Question: '''
var reguser = function(btn,url,form_data,op) {
$(btn).click(function(){
postLoad(url,form_data,op);
return false;
});
}
var postLoad = function(url,form_data,op,fade) {
$.post(base_url(url),form_data,function(q){$(op).html(q);});
}
var getVal = function(link) {
return $(link).val();
};
var base_url = function(link) {
return 'http://localhost/cw/' + link;
}
'''
I have three var function here. I find it odd that when I want to pass on an array variable it doesn't get passed in my AJAX.
Here is how I execute the code (This has been declared in the $(document).ready();). The code above is stored in a separate file.
'''
reguser('#add-acct','ctrl_register/AJAXreguser',{call:1,fname:getVal('#fname')},'#acct-detail');
'''
The result:
> Array ( [call] => 1 [fname] => )
form code
'''
<form action="http://localhost/cw/ctrl_register" class="form-vertical" method="post" accept-charset="utf-8">
<label for="fname">First Name</label>
<input type="text" name="fname" value="" class="span8 input-small"id="fname" placeholder="First Name" />
<label for="mname">Middle Name</label>
<input type="text" name="mname" value="" class="span8 input-small"id="mname" placeholder="Middle Name" />
<label for="lname">Last Name</label>
<input type="text" name="lname" value="" class="span8 input-small"id="lname" placeholder="Last Name" />
<label for="user">Username</label>
<input type="text" name="user" value="" class="span8 input-small"id="user" placeholder="Username" />
<label for="pass">Password</label>
<input type="password" name="pass" value="" class="span8 input-small"id="pass" placeholder="Password" />
<label for="pass2">Confirm Password</label>
<input type="password" name="pass2" value="" class="span8 input-small"id="pass" placeholder="Confirm Password" />
</br><input type="submit" name="Add-acct" value="Add Account" class="btn btn-primary" id="add-acct" />
</form>
'''

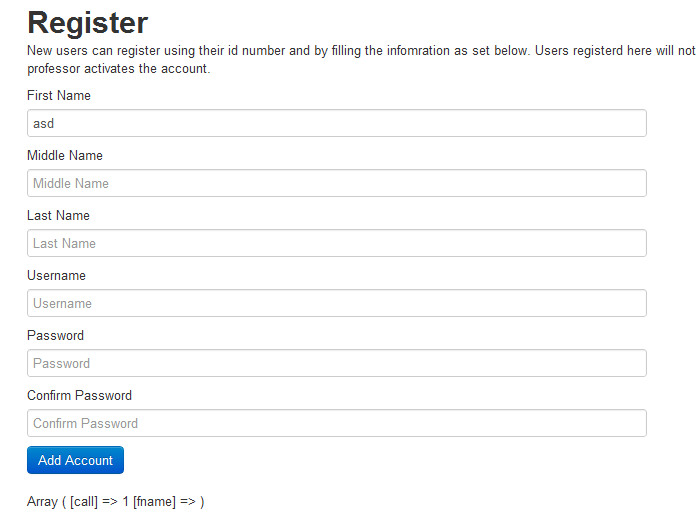
Answer: This code works for me:
<URL>
The problem was that in reguser you want to register the onclick for the button you pass, but at the same call you pass the fname.val() which is empty 'cause you haven't yet filled it in.
The solution is to remove the onclick from register and have it in document.ready:
'''
var reguser = function(btn,url,form_data,op) {
console.log(form_data);
// $(btn).click(function(){
postLoad(url,form_data,op);
return false;
// });
};
$(document).ready(function(){
$("#add-acct").on("click",function(){
var fn=getVal('#fname');
var dat = {'call':1,'fname':fn};
reguser('#add-acct','ctrl_register/AJAXreguser',dat,'#acct-detail');
return false;
});
});
'''